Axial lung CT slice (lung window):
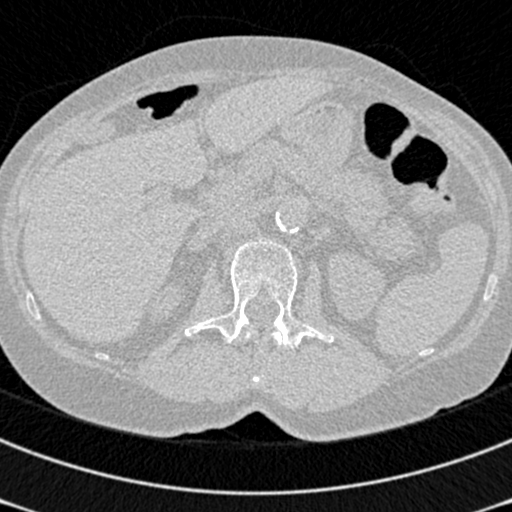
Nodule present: no